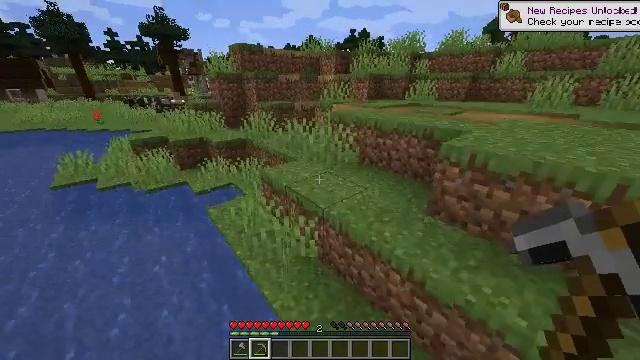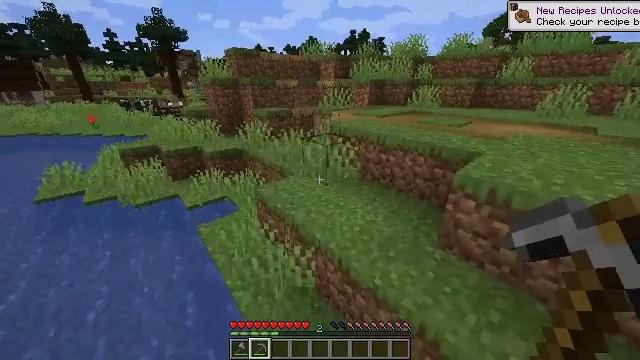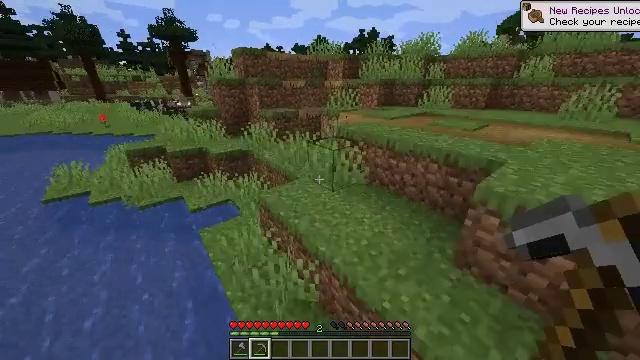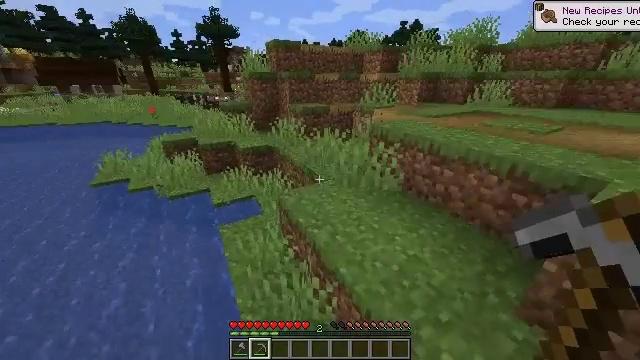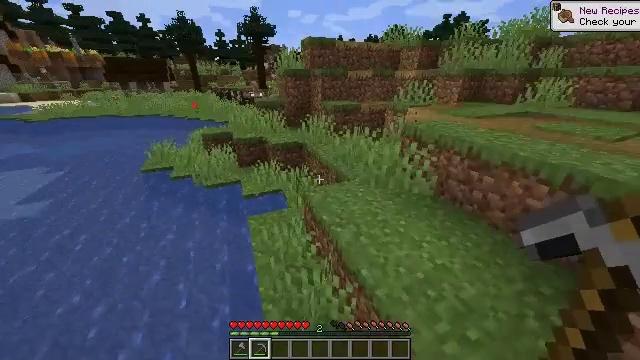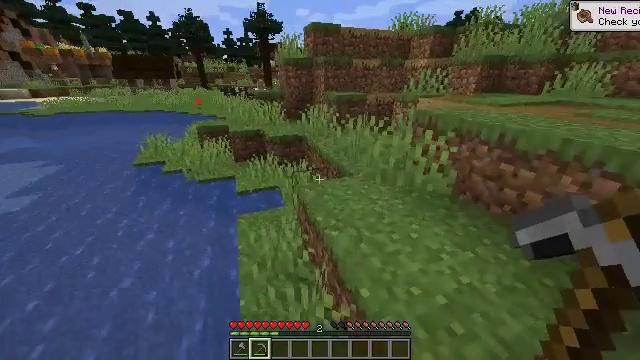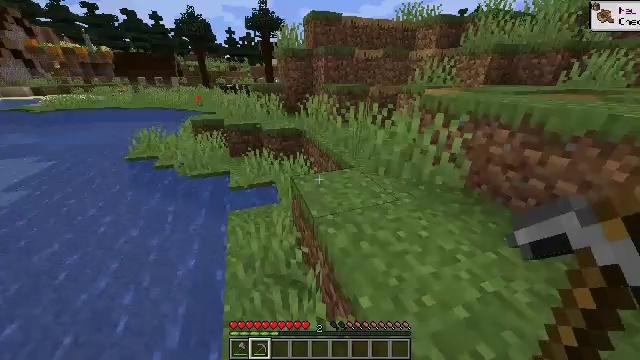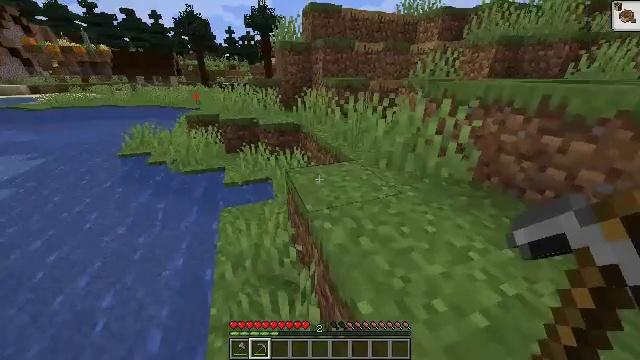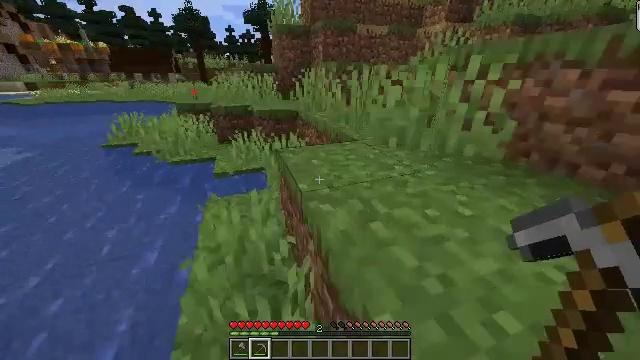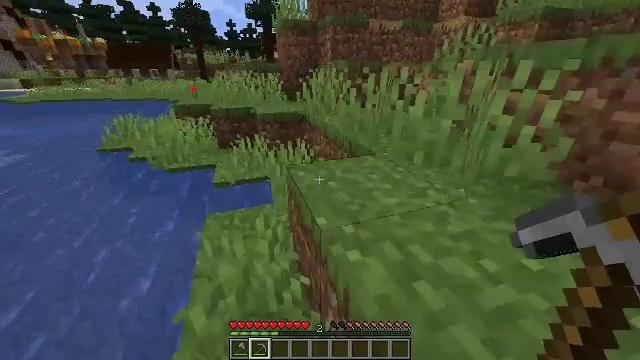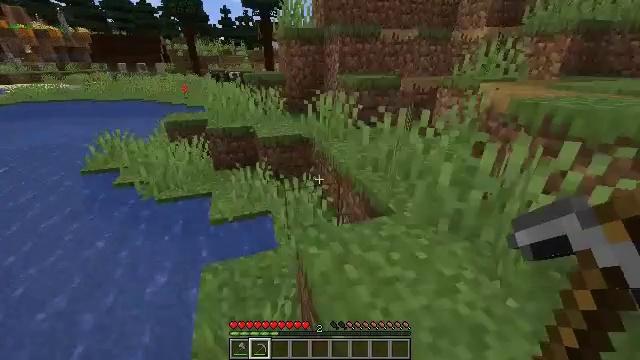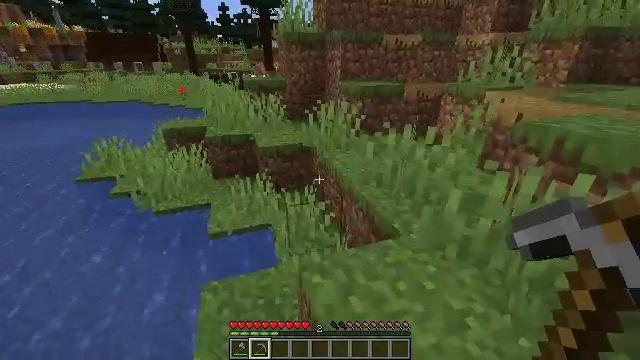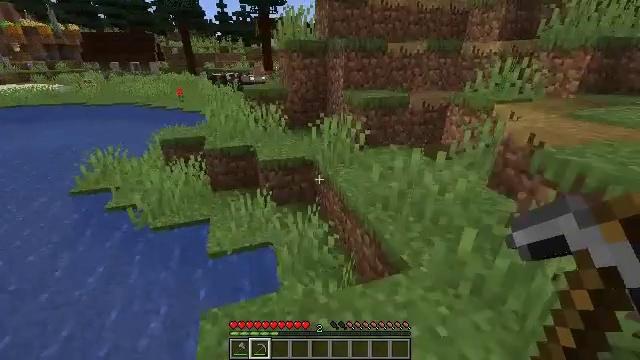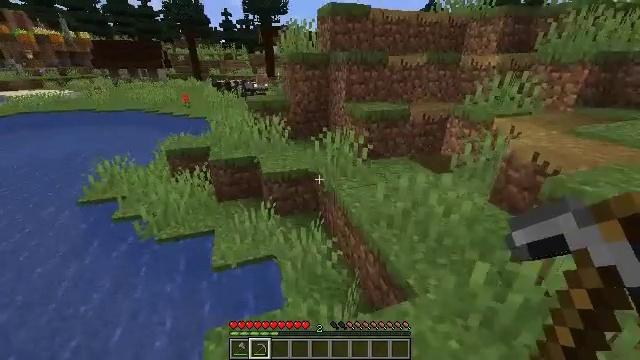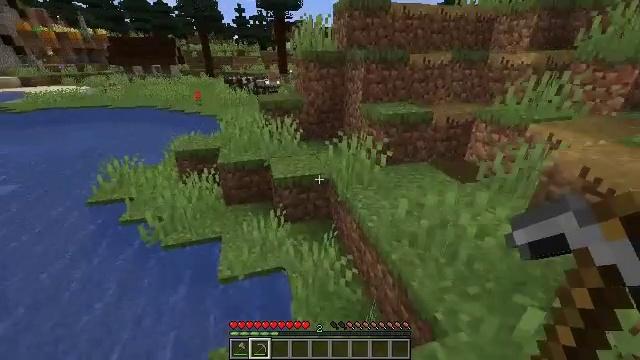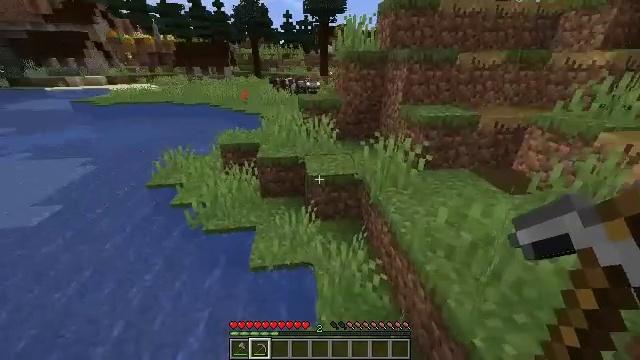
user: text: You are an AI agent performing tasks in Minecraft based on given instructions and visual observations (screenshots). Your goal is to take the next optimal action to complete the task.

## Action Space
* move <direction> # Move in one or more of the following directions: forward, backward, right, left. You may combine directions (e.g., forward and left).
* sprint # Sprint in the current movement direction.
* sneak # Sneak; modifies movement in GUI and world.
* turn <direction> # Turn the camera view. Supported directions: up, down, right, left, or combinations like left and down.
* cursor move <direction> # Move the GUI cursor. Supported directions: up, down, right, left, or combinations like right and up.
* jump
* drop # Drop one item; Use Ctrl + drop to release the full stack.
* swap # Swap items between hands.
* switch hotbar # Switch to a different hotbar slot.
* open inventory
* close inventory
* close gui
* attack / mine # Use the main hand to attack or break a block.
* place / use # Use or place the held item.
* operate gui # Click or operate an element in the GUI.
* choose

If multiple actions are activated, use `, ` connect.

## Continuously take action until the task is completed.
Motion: motion action
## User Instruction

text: Break the fern to clear the area.
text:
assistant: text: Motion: move forward, sprint, jump
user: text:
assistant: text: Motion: move forward, sprint, turn left, jump
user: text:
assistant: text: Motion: move forward, sprint, turn left, jump
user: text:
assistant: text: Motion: move forward, sprint, turn left, jump
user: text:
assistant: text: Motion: move forward, sprint, turn left, jump
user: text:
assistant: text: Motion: move forward, sprint, jump
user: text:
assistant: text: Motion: move forward, sprint, jump
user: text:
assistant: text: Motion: move forward, sprint, jump
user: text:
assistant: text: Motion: move forward, sprint, jump
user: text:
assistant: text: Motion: move forward, sprint, jump
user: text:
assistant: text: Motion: move forward, sprint, jump
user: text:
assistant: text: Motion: move forward, sprint, jump
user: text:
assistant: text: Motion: move forward, sprint
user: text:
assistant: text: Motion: move forward, sprint, turn left
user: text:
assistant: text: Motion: move forward, sprint, turn left
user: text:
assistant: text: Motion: move forward, sprint, turn left
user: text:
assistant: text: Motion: move forward, sprint
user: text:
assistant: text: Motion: move forward, sprint
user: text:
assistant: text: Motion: move forward, sprint, jump
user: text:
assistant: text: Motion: move forward, sprint, jump
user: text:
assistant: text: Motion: move forward, sprint, jump
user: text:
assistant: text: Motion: move forward, sprint, jump
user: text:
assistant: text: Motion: move forward, sprint, jump
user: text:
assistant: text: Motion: move forward, sprint, jump
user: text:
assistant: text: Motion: move forward, sprint, jump
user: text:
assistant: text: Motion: move forward, sprint, jump
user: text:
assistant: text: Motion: move forward, sprint
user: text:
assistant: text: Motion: move forward, sprint
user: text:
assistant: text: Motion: move forward, sprint
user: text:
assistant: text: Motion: move forward, sprint, turn left